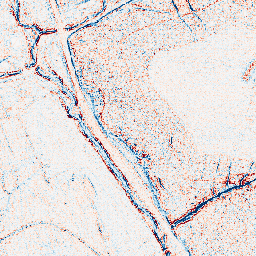
Category: classical
Decomposition family: uniform
Decomposition parameters: size: 3
Upsampling method: area
Upsampling parameters: scale: 4
Upsampling scale: 4